Question: There's some extra space under textarea tag. From 1 to 4 pixels in different browsers. The markup is very simple:
'''
<!DOCTYPE html PUBLIC "-//W3C//DTD XHTML 1.0 Strict//EN" "http://www.w3.org/TR/xhtml1/DTD/xhtml1-strict.dtd">
<html>
<head>
<style>
body {
margin: 0;
padding: 0;
}
.main {
background-color: red;
}
textarea {
background-color: gray;
resize: none;
margin: 0;
border: 0 none;
padding: 10px;
height: 50px;
overflow: hidden;
}
</style>
</head>
<body>
<div class="main">
<textarea></textarea>
</div>
</body>
</html>
'''
Here's how it is rendered in browsers:

Why is this happening? How to remove this extra space?
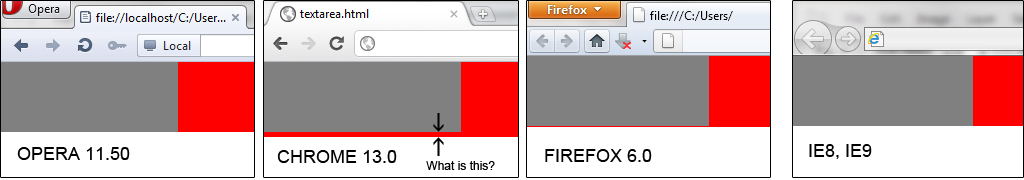
Answer: Add 'vertical-align: top' to 'textarea'.
The reason for the gap is that 'textarea' is an 'inline' (or 'inline-block') element, and the gap is the space reserved for <URL> in text. I don't know exactly why the gap is different between different browsers.